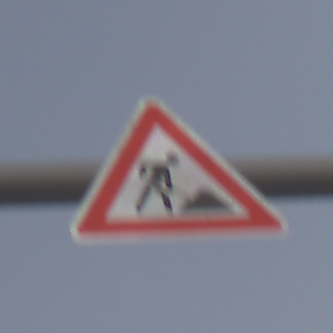
Verkehrszeichen: Arbeitsstelle
Umgebung: Outdoor, Nature
Tageszeit: MorningAfternoon
Wetter: PartlyCloudy
Licht: Natural
Jahreszeit: NotSpecified
Kontrast: MediumContrast